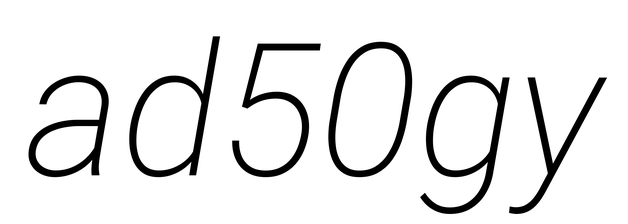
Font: Roboto-Italic_ExtraLight_Italic